Question:
i have used container view on the right side and i used another view controller as a child view controller to this container view. i want to change the data appearing in that container view. FYI i m loading the 'EKEventViewController' in that container view. So obviously the tableview contains the events from the calendar. I've seen many tutorials but i m unable to change the content in the container view. Any help is appreciated.
here is some of the code i used.
in contentVC since i use tableview, i wrote the code in 'didSelectRowAtIndexPath:' method
'[self.view addSubView:containerView];'
'[self addChildController:eventViewController]; //which is the childcontroller of containerview'
and in eventViewController class 'viewDidLoad:' method
i assigned EKEventViewController Object as a childcontroller of the container view object since i want the UI of EKEventViewController in the containerview.
Simply EKEventViewController (Childcontroller of) eventViewController (childcontroller of) ContainerView. Any help is appreciated
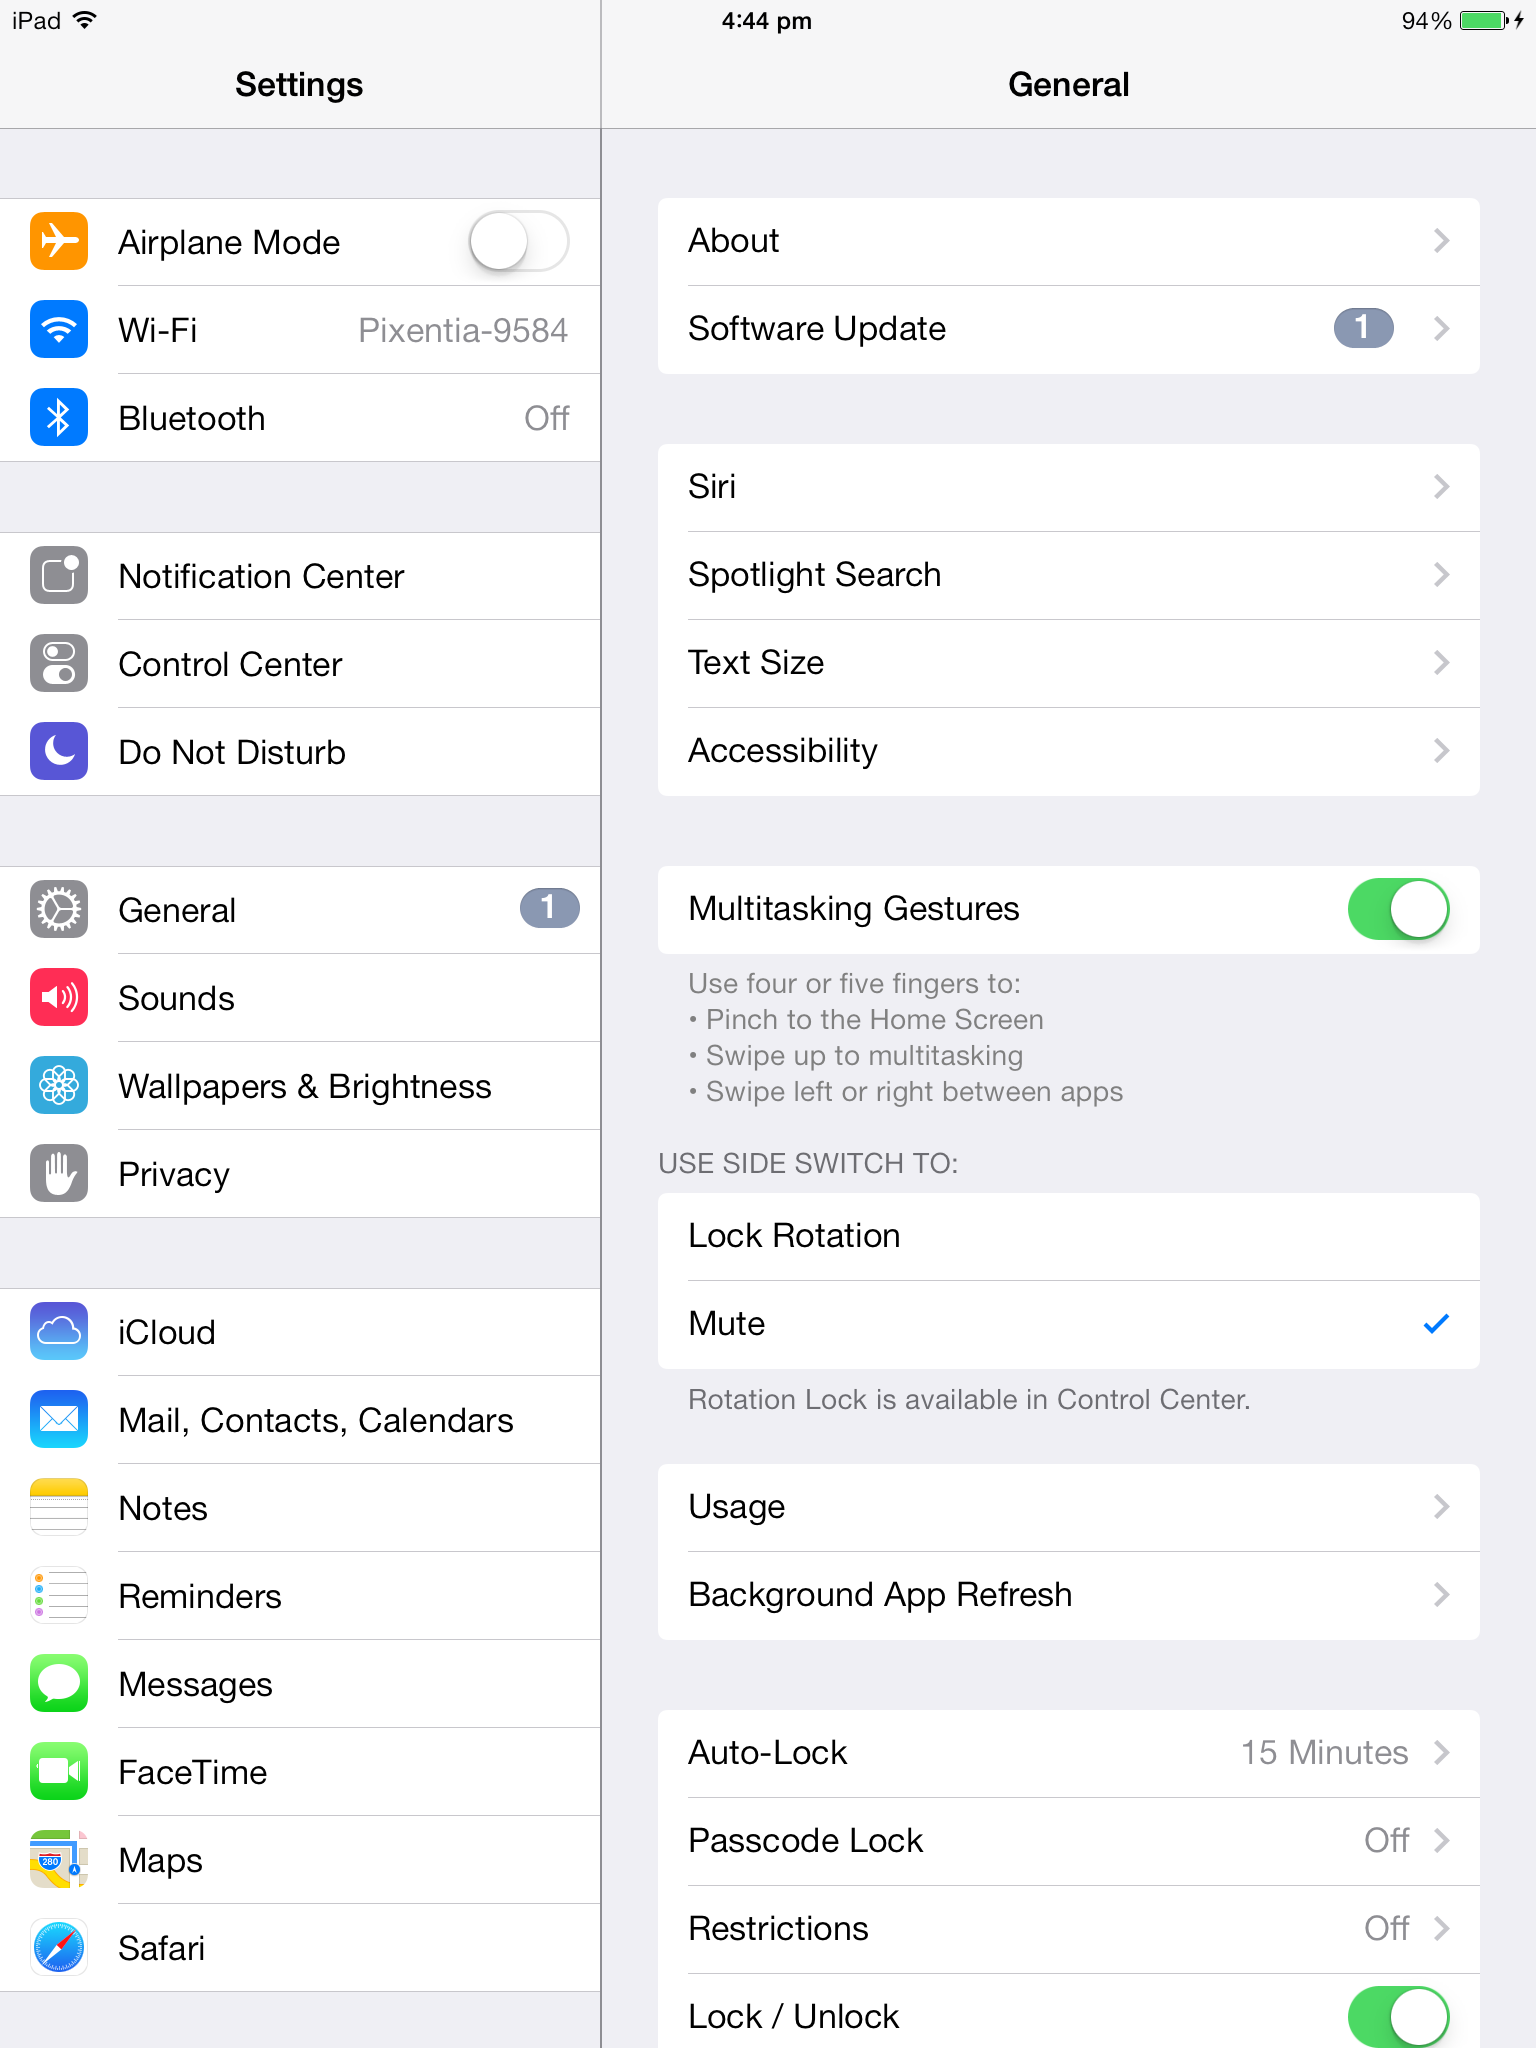
Answer: problem solved guys. thanks for the responce @JoeBlow, just a silly thing i forgot after a lot of research. i'm not using the segues
<URL>